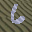
Label: 6